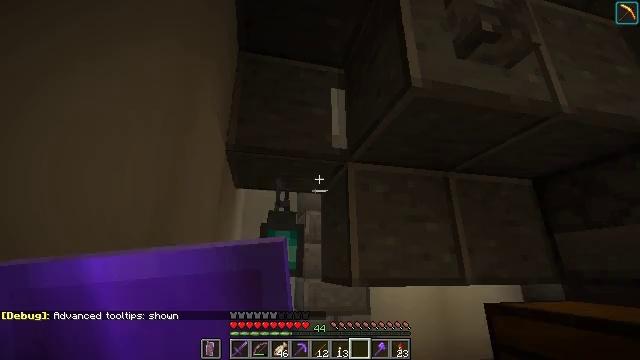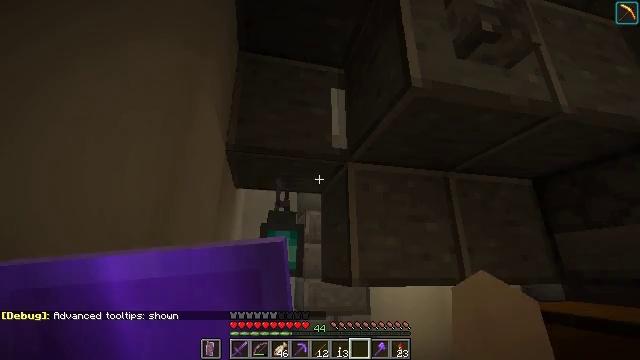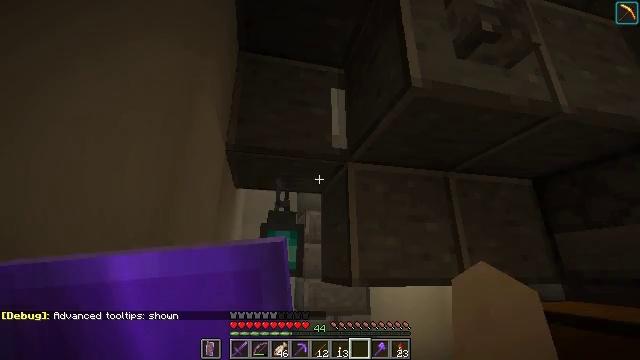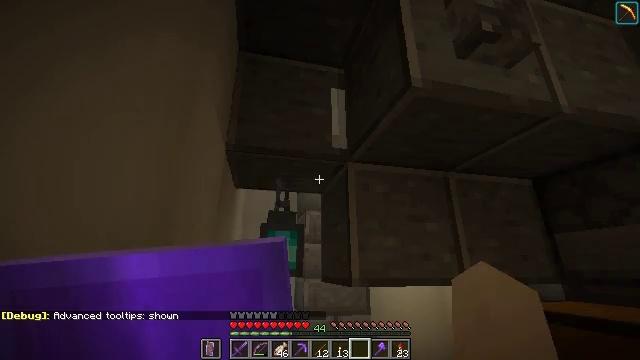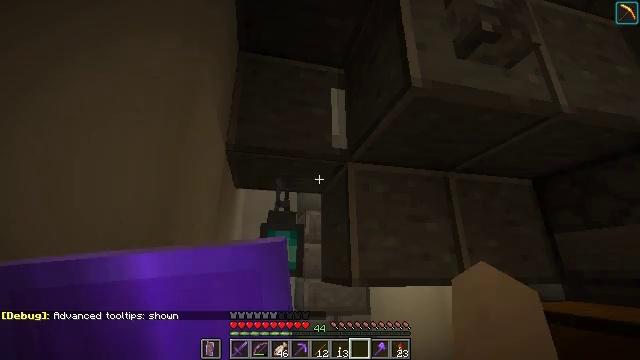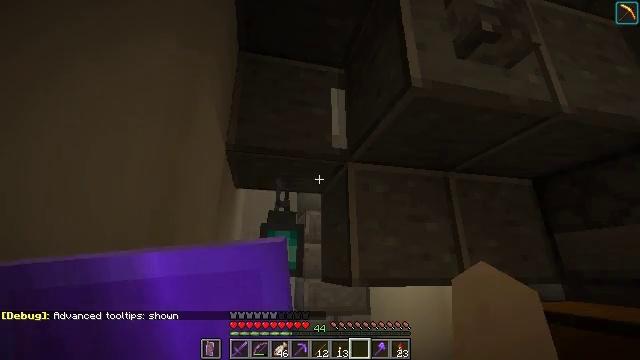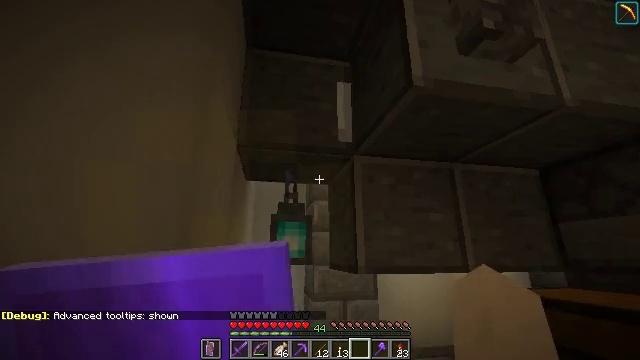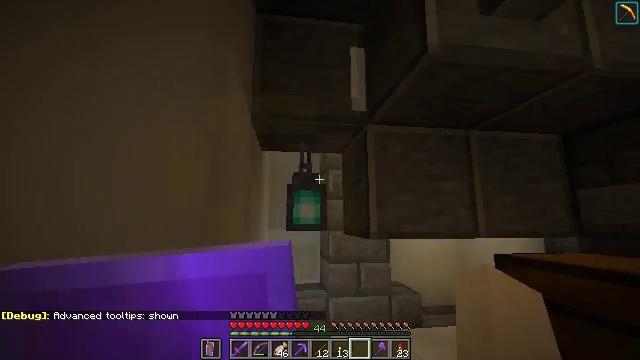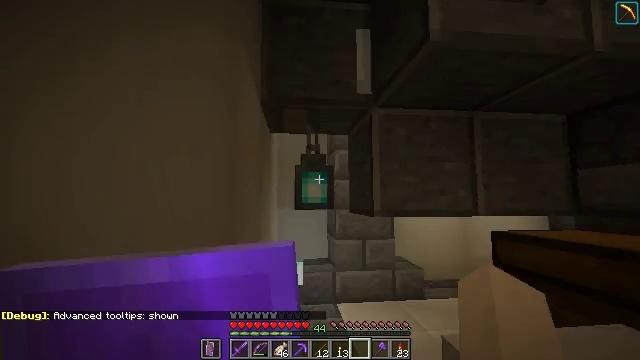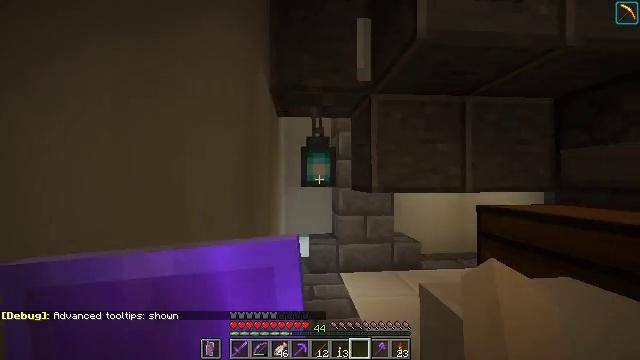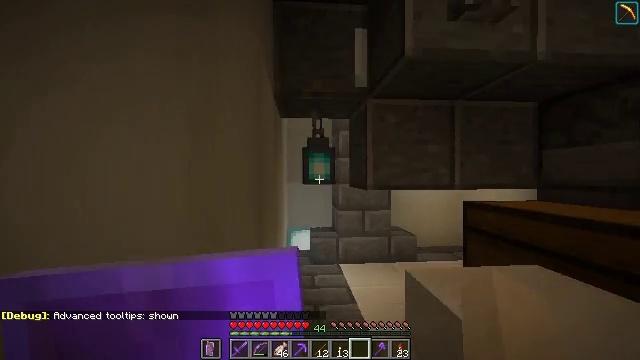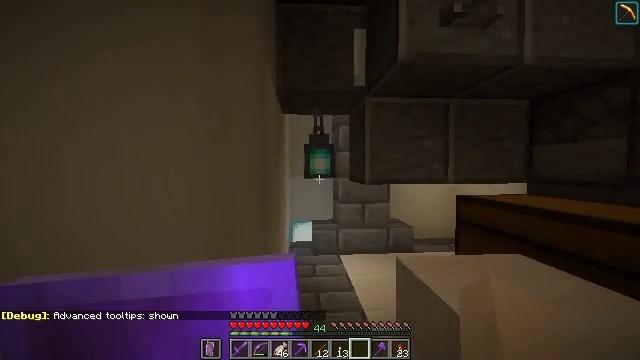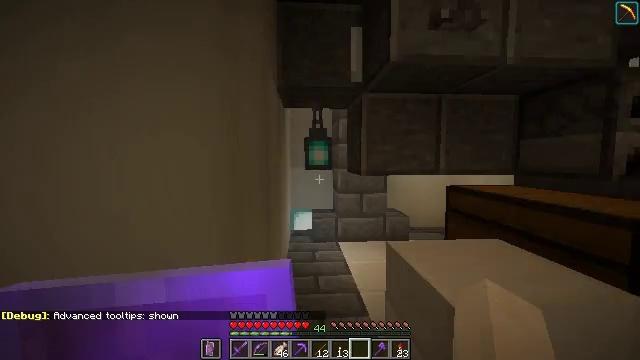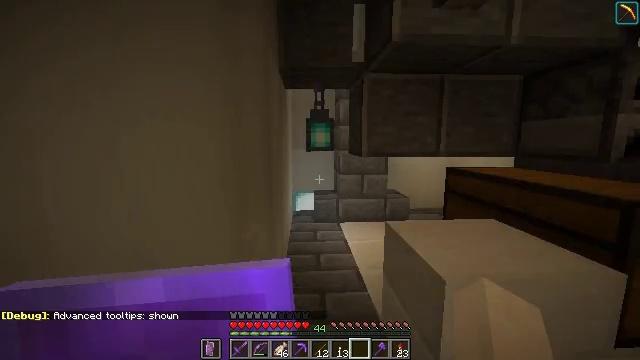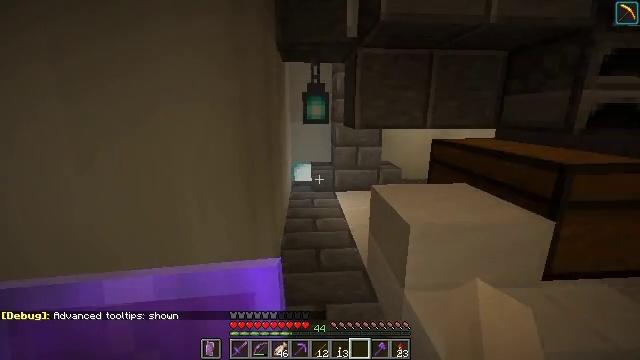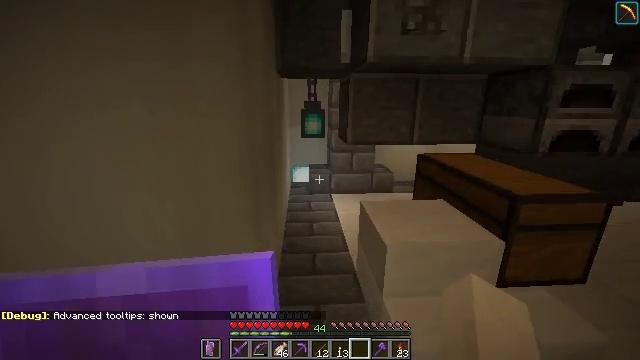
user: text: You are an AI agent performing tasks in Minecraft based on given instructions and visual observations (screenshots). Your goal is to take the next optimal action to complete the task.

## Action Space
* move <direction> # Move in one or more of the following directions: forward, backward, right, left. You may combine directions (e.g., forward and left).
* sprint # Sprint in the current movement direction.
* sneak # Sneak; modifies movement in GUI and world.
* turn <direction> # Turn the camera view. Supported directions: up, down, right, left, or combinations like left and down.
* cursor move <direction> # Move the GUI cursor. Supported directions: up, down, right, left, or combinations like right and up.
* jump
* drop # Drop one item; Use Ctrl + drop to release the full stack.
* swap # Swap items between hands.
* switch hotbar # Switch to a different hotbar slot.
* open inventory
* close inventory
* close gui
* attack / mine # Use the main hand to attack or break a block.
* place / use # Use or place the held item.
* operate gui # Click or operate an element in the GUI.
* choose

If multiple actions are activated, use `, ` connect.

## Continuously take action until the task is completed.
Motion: motion action
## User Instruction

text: mine block soul lantern
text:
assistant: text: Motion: no_op
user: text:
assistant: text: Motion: no_op
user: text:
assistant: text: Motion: no_op
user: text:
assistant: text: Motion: no_op
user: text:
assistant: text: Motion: no_op
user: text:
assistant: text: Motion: move back, turn left and down
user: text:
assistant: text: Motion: move back, turn left and down
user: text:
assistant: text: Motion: move back, turn left and down
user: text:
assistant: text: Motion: move back, turn left and down
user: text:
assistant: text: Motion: move back, turn down
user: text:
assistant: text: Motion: move back, turn down
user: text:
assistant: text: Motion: move back, turn down
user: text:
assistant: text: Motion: move back, turn down
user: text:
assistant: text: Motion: move back, turn down
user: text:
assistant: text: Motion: move back, turn down
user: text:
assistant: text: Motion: move back
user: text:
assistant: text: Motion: move back
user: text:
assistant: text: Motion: move back
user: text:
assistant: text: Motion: move back
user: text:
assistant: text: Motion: no_op
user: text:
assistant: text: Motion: no_op
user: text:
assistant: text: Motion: no_op
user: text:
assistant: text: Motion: no_op
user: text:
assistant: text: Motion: no_op
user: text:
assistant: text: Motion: move forward
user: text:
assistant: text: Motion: move forward, turn left and down
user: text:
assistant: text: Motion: move forward, turn left
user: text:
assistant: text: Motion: move forward
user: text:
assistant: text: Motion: move forward
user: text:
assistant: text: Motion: move forward